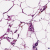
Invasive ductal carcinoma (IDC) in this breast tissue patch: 0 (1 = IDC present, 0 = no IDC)